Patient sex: M
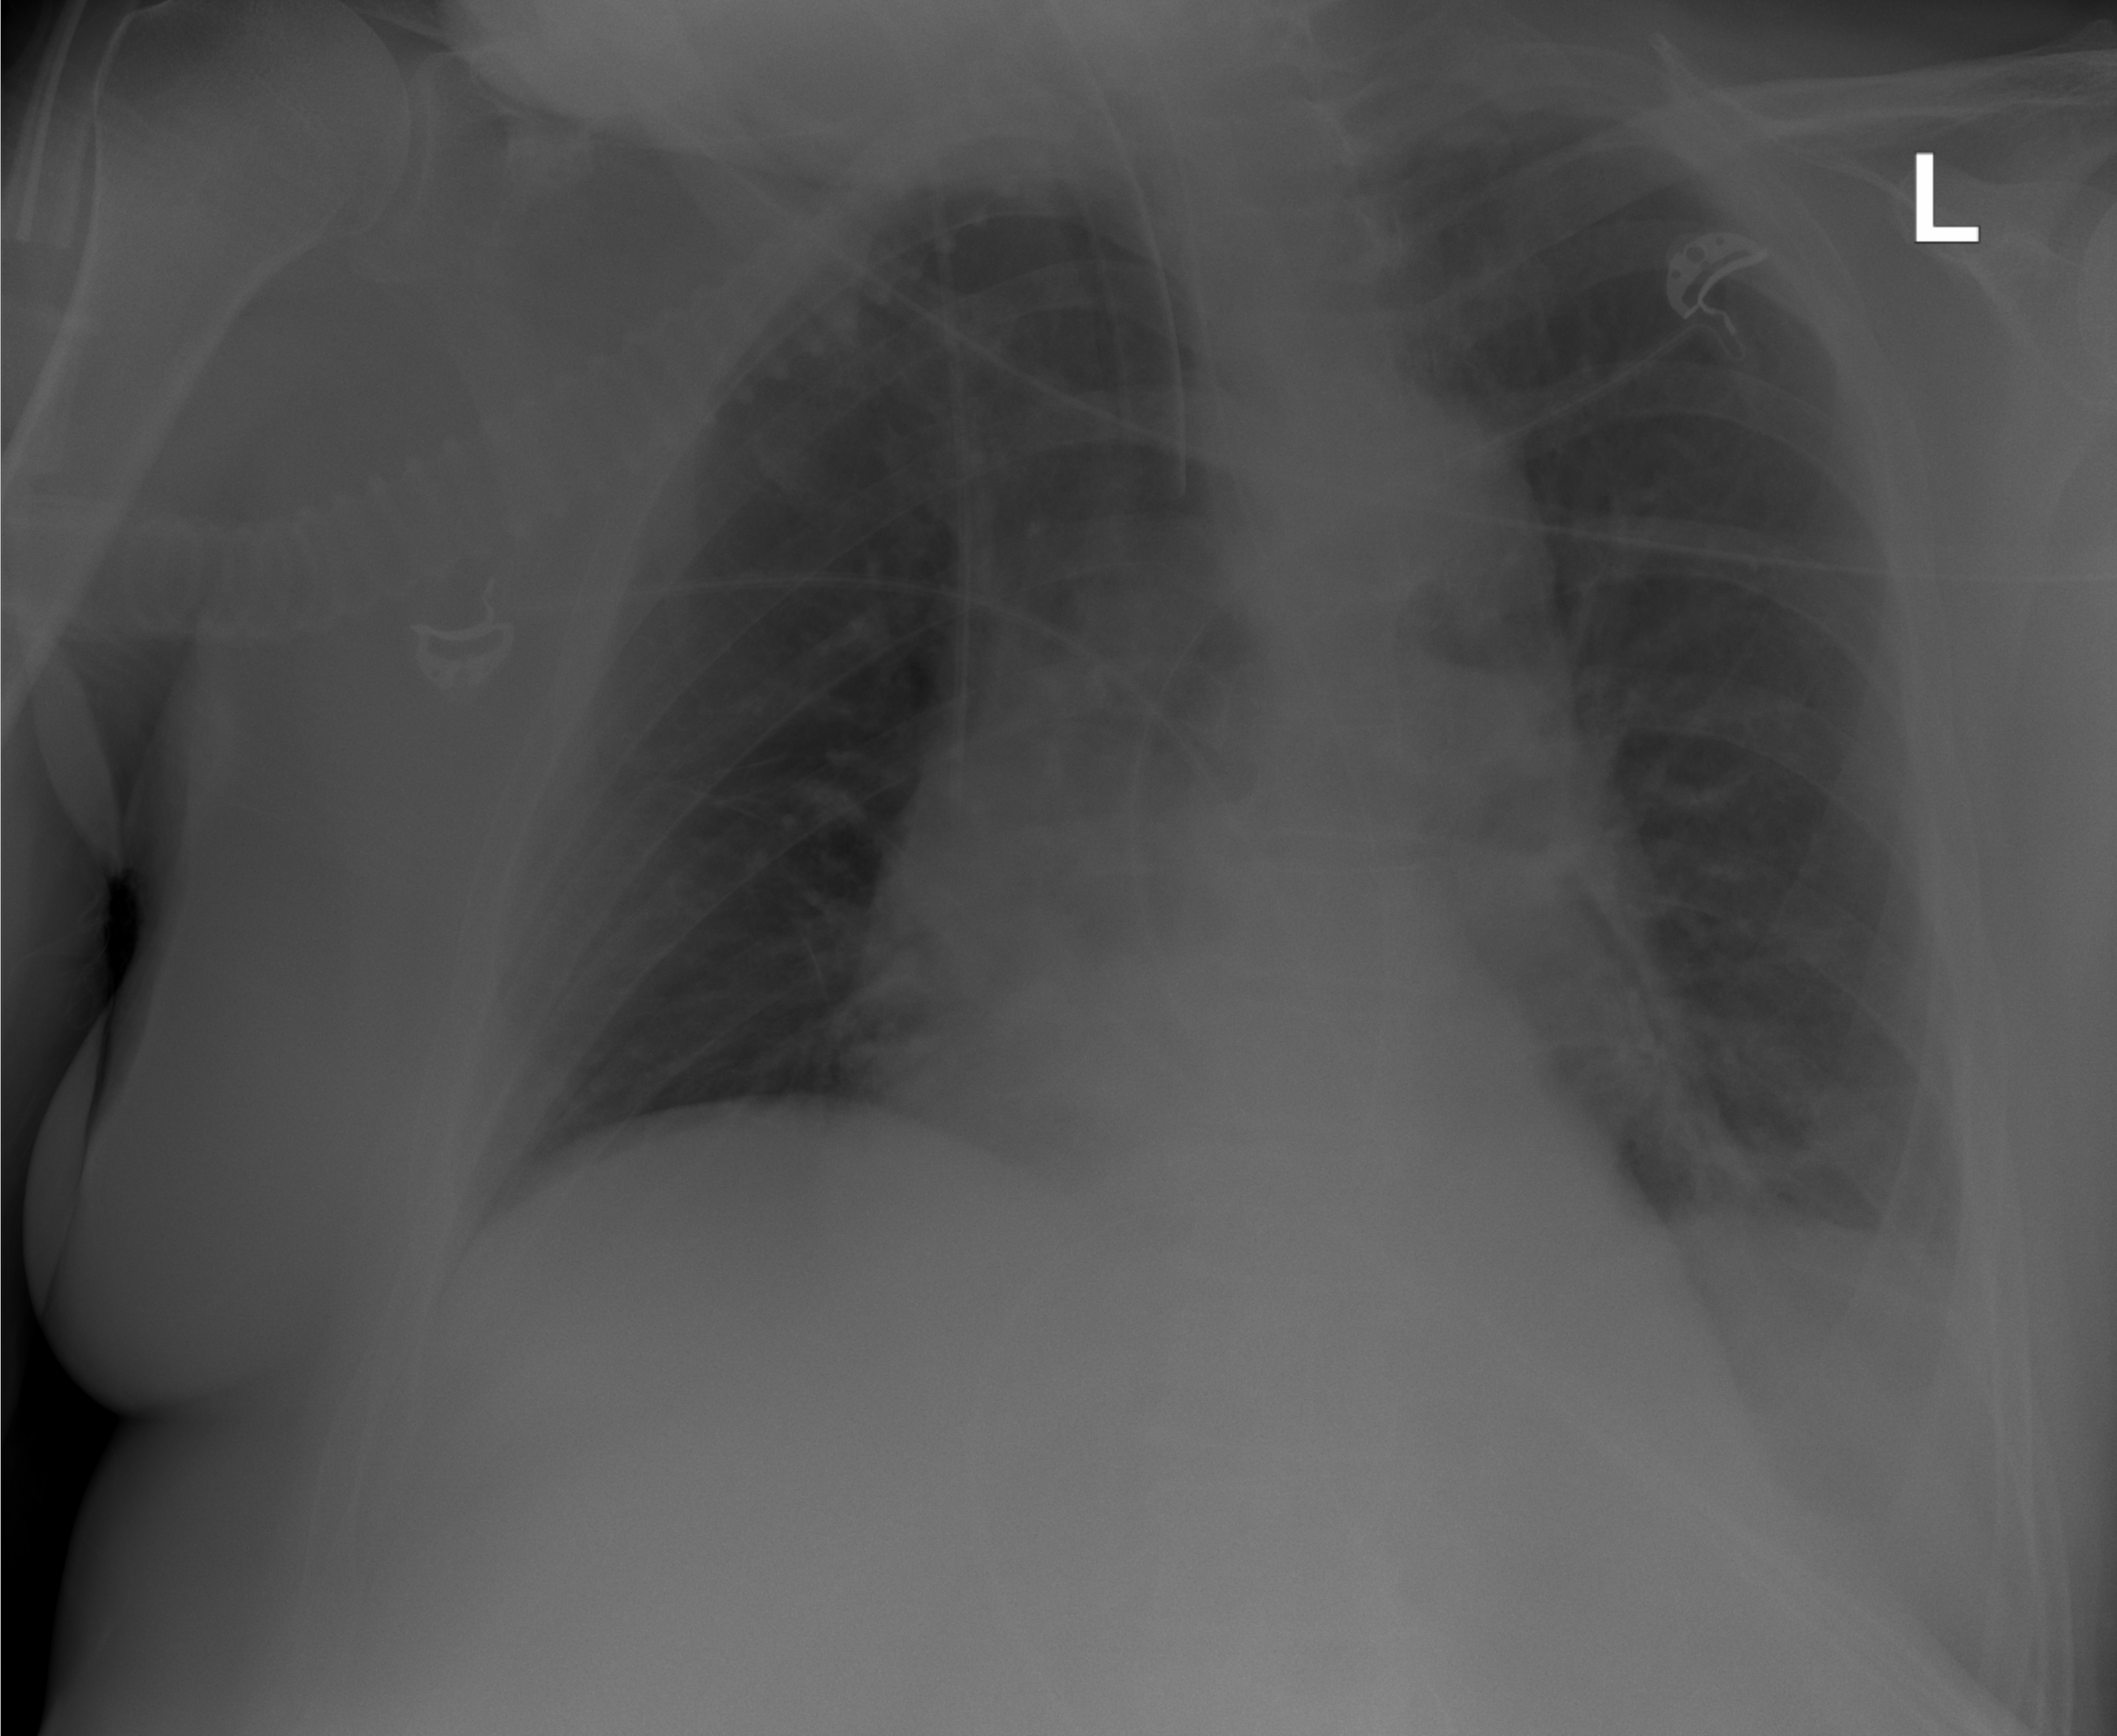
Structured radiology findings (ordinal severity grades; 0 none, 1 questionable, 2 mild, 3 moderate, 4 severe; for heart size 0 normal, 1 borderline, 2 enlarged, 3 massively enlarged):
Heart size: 0
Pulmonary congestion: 0
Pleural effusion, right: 0
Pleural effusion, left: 1
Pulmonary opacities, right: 0
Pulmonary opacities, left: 1
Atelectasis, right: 0
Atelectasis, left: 1